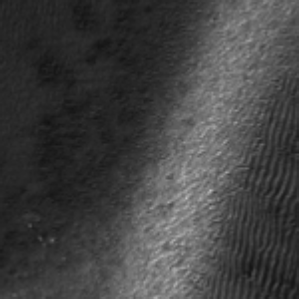
Label: frost